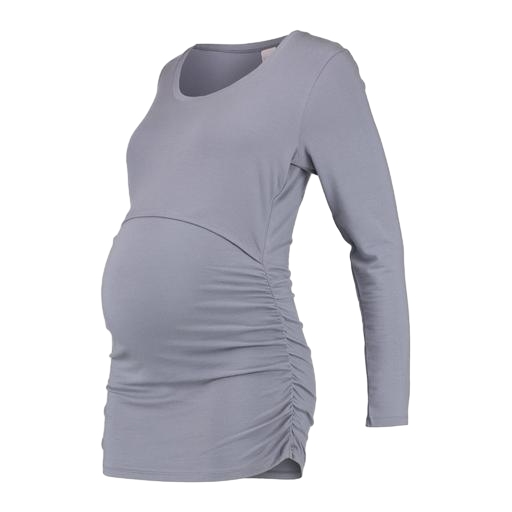
gray long-sleeve side-ruched top, gray maternity grey, gray slim jersey top, white background